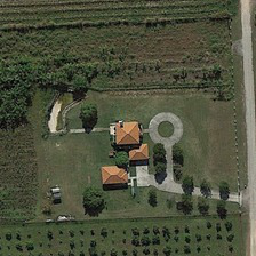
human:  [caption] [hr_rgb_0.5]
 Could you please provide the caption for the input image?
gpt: beside the house of the crops .

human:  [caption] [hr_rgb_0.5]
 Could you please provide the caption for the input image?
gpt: There is a circular aisle on the ground.

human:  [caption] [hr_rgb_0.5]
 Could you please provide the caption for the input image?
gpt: on the ground with circular path.

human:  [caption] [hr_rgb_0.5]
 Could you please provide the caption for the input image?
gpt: On the ground with a circular sidewalk.

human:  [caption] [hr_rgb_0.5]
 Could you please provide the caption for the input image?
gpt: Track on the ground